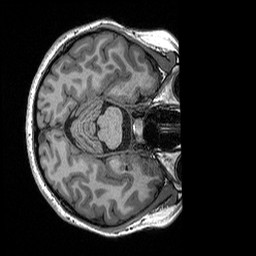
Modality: T1w
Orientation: axial
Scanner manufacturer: siemens
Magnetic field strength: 3 T
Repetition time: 2.3 s
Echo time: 0.00298 s